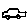
Label: car